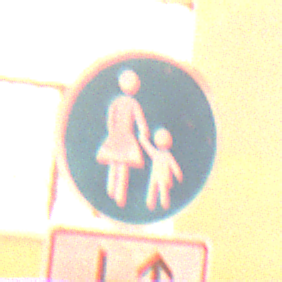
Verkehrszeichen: Gehweg
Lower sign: RichtungsangabeDurchPfeile8
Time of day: Night
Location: Outdoor (Urban)
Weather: Overcast
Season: Winter
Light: Artificial